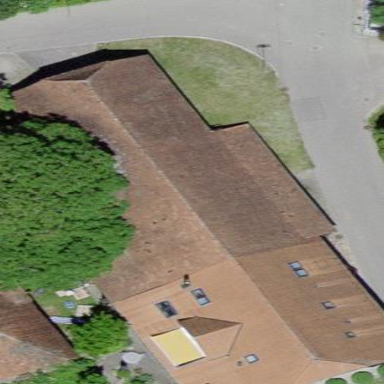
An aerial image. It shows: Detached building.